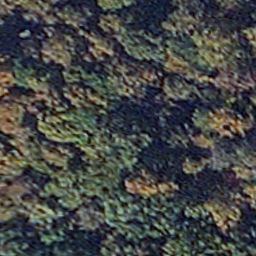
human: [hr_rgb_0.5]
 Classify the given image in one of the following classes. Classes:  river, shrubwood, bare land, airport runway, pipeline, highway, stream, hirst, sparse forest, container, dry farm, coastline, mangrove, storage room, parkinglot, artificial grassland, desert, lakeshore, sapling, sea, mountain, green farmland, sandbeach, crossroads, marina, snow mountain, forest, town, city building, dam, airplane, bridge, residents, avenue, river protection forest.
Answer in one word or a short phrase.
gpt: mangrove